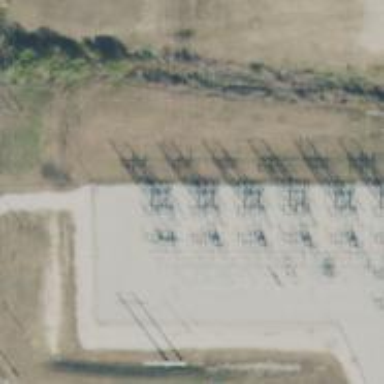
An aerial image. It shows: Switch used for power control.